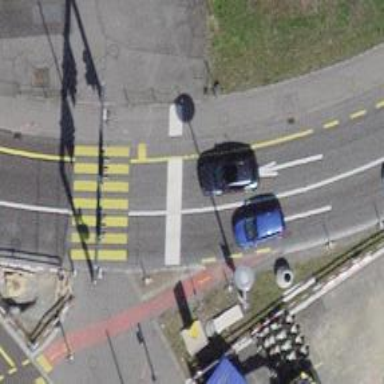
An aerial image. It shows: Road with traffic signals.